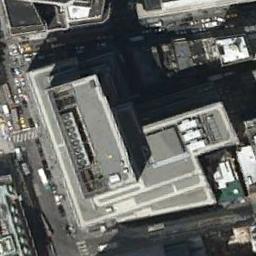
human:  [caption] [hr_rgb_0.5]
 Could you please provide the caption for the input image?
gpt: The commercial area is near the road with many cars .

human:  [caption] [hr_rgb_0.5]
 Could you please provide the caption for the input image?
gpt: A commercial area with some buildings is surrounded by some roads .

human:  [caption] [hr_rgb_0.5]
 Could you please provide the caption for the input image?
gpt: Houses come in all shapes and sizes .

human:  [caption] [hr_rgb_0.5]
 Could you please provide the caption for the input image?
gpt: In a commercial district there are several tall buildings of different shapes and several roads with many cars .

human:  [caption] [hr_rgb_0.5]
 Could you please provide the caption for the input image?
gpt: A building with gray roofs on a commercial area .